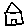
Label: house